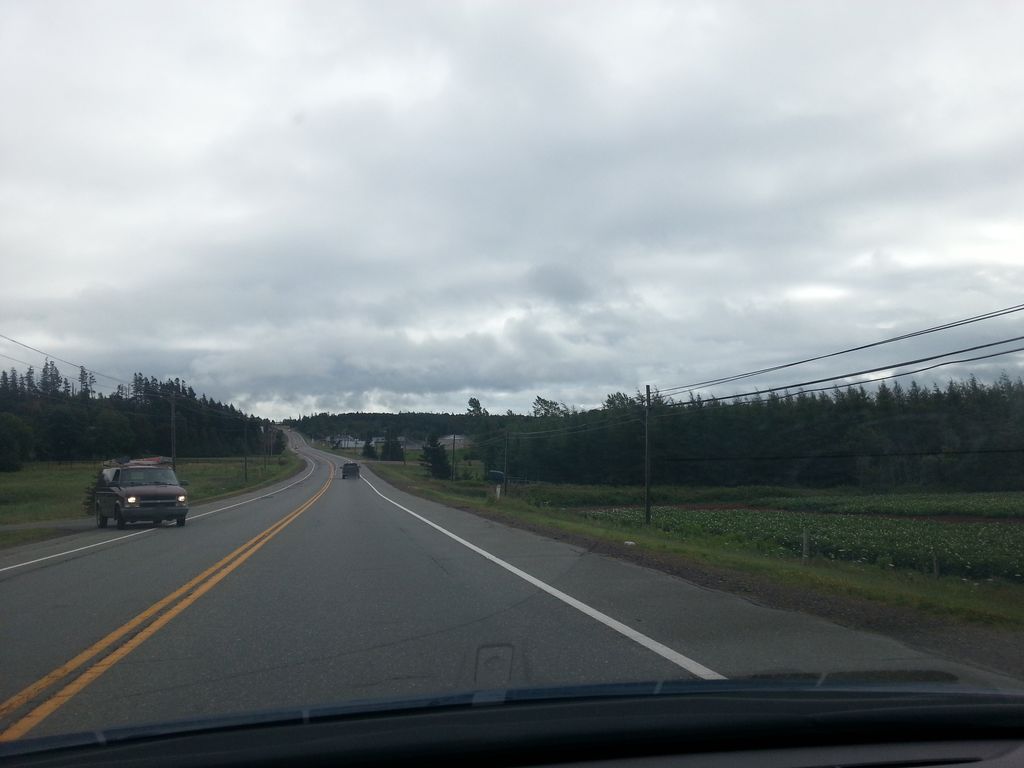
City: charlottetown